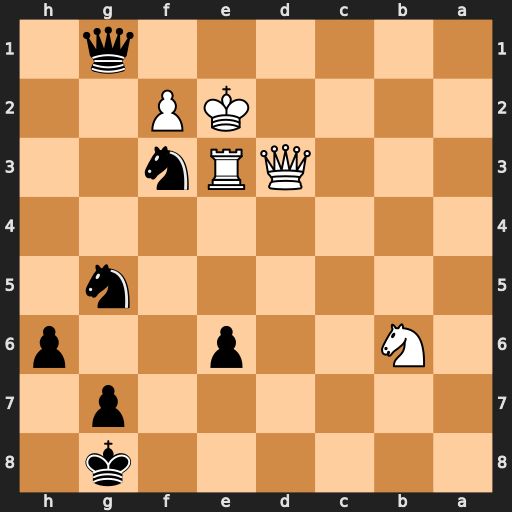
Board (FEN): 6k1/6p1/1N2p2p/6n1/8/3QRn2/4KP2/6q1
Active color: b
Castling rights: -
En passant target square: -
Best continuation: Qe1#